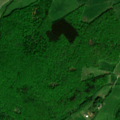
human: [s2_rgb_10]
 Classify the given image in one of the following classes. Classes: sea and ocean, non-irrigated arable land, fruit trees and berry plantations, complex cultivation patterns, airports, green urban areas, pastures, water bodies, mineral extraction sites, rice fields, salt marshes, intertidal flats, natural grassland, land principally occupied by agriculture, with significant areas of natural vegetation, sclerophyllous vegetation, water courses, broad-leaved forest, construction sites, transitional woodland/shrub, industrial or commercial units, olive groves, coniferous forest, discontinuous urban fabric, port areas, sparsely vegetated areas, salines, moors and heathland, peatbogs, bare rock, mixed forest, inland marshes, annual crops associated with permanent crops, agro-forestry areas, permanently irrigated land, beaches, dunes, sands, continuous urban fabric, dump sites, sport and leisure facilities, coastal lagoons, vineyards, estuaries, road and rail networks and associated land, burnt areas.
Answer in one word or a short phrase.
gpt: pastures, complex cultivation patterns, broad-leaved forest